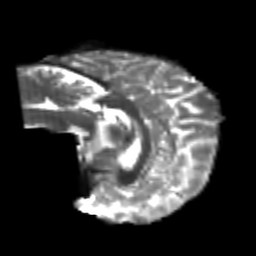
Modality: T2w
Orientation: sagittal
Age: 21
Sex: male
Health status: healthy
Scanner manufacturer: philips
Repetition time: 7.386 s
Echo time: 0.08599 s